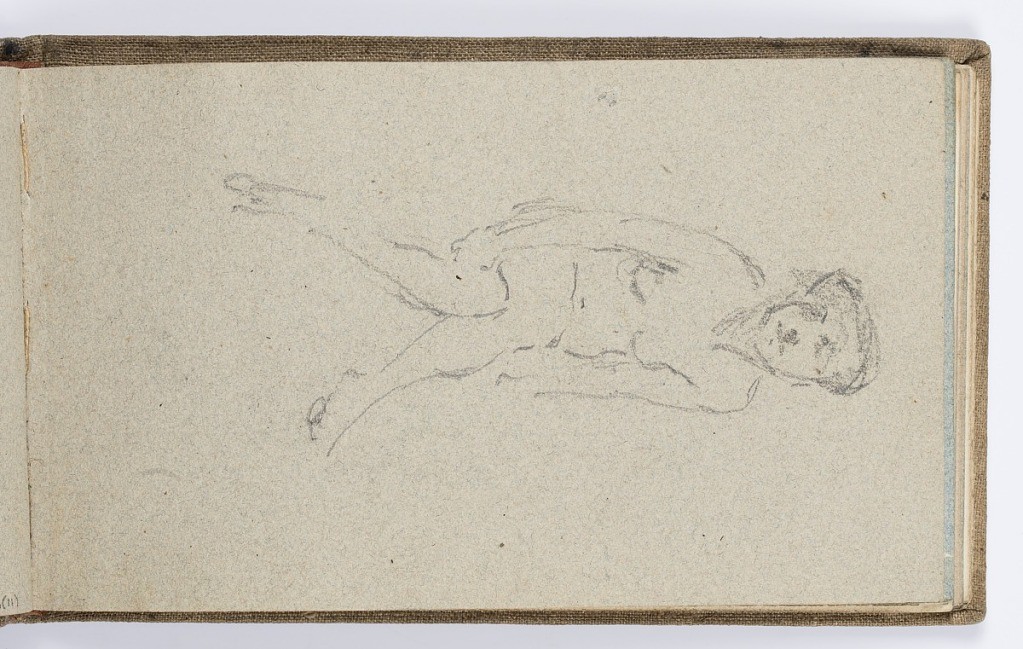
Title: Sketchbook Page: Seated Figure
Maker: Kenyon Cox, American, 1856–1919
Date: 1877–78
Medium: Graphite on laid paper
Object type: Sketchbook folio
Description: Sketch of seated figure, with right leg crossed over left.